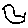
Label: bird